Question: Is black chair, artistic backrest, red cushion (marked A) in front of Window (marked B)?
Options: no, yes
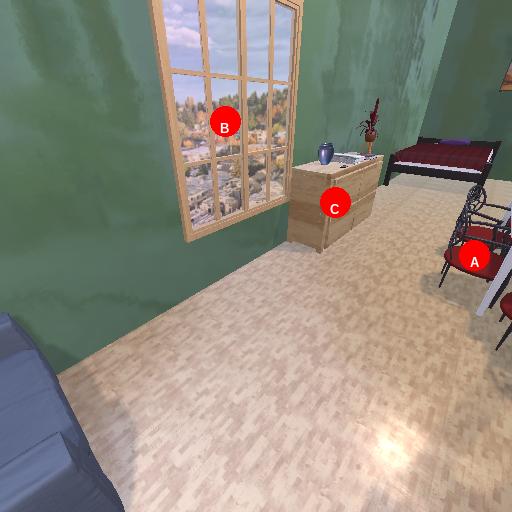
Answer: no